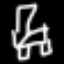
Label: chair